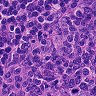
Metastatic tissue present: no